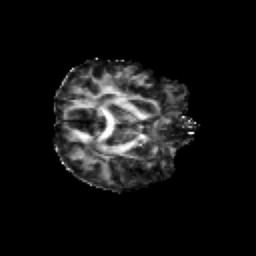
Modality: FA
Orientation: axial
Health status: healthy
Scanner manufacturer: siemens
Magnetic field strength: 3 T
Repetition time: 12 s
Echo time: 0.092 s